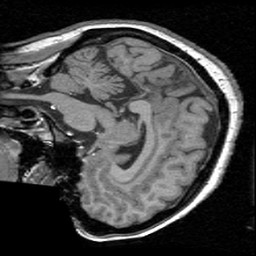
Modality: T1w
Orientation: sagittal
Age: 21
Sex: female